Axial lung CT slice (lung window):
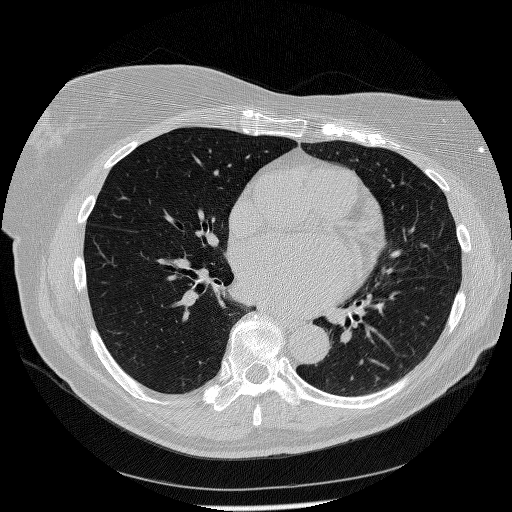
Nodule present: no